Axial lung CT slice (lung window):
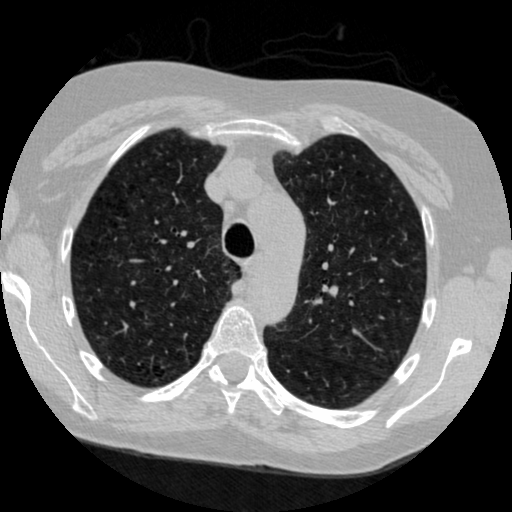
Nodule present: no